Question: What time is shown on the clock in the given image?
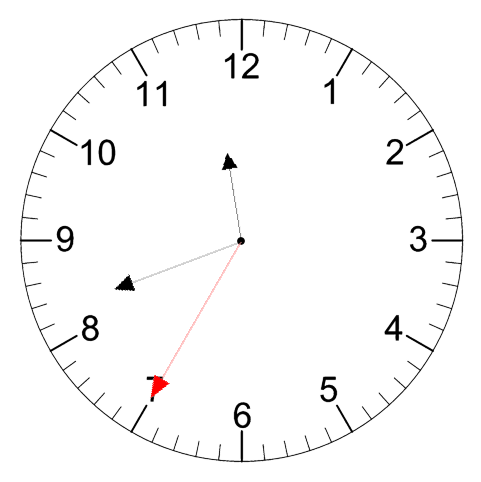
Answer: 11:41:35